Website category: movie
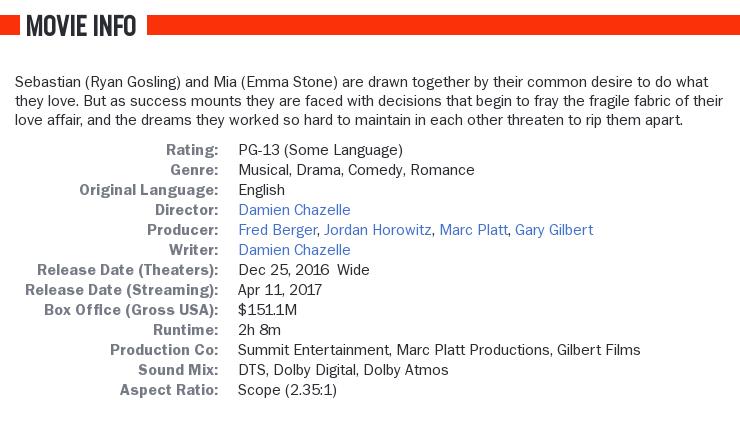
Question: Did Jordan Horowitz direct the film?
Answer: no

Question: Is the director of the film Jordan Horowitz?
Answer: no

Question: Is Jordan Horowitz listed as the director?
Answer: no

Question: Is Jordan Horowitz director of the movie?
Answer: no

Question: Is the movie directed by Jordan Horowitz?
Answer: no

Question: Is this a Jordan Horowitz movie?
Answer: no

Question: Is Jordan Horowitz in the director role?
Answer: no

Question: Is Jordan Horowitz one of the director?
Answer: no

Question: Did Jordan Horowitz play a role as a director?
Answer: no

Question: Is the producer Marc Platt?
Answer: yes

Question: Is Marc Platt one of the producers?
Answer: yes

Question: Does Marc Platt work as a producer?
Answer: yes

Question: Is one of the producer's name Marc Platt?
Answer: yes

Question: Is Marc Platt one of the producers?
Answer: yes

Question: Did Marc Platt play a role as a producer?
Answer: yes

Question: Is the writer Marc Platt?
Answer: no

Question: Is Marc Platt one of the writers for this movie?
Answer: no

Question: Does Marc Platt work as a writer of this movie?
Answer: no

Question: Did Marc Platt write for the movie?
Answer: no

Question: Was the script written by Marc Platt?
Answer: no

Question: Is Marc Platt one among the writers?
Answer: no

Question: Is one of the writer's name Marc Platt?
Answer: no

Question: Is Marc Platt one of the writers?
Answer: no

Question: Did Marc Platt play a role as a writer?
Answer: no

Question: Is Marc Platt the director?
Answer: no

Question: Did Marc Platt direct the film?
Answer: no

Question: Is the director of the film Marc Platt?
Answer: no

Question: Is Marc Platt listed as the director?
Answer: no

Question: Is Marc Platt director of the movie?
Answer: no

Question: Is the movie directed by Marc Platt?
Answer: no

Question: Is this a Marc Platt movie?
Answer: no

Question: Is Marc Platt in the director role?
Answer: no

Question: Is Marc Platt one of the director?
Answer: no

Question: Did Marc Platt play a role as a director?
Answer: no

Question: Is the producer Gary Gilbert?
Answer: yes

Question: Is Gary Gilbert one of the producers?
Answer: yes

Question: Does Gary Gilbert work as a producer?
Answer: yes

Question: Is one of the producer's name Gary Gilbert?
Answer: yes

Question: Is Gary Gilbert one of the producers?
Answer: yes

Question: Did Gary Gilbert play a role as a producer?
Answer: yes

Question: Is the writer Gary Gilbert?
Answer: no

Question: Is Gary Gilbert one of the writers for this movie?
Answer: no

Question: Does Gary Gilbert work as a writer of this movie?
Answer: no

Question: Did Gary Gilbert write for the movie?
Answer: no

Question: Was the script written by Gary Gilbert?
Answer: no

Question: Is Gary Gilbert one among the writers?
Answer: no

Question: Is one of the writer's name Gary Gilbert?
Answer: no

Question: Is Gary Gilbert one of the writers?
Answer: no

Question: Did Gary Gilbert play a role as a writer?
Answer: no

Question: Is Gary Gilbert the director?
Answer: no

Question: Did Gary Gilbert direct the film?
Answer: no

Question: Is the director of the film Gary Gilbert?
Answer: no

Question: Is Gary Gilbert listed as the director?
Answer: no

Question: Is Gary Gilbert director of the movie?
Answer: no

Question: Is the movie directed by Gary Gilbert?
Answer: no

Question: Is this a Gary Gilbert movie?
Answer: no

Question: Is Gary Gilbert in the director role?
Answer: no

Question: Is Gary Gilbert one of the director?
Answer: no

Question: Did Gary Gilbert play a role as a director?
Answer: no